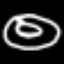
Label: donut